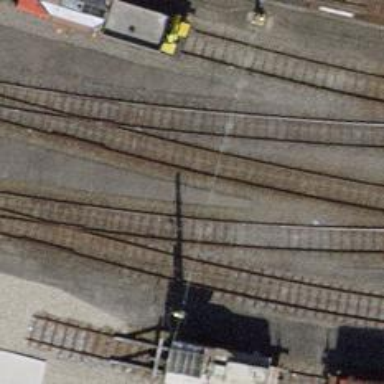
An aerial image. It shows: Single-track electrified railway service yard with contact line for trains.